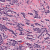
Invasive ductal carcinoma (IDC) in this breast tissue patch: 1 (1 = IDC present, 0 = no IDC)